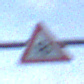
Verkehrszeichen: SchneeOderEisglaette
Umgebung: Outdoor, Nature
Tageszeit: MorningAfternoon
Wetter: PartlyCloudy
Licht: Natural
Jahreszeit: NotSpecified
Kontrast: MediumContrast